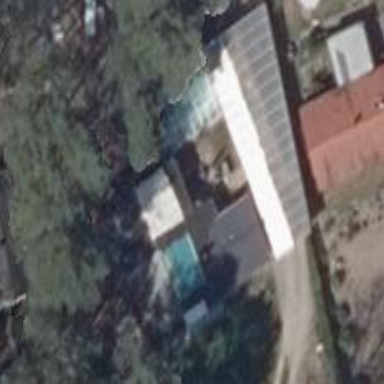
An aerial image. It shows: Greenhouse.